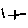
Label: line